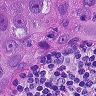
Metastatic tissue present: yes